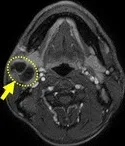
An inflammatory cyst within the submandibular gland. Or axial. T2-weighted MRI images of the head and neck demonstrating the existence of a cyst within the right submandibular gland (yellow arrows).
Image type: radiology (mri)